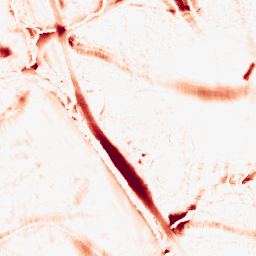
Category: morphological
Decomposition family: morphological_ellipse
Decomposition parameters: operation: opening
width: 30
height: 30
Upsampling method: regularized
Upsampling parameters: scale: 2
lambda_reg: 0.001
Upsampling scale: 2